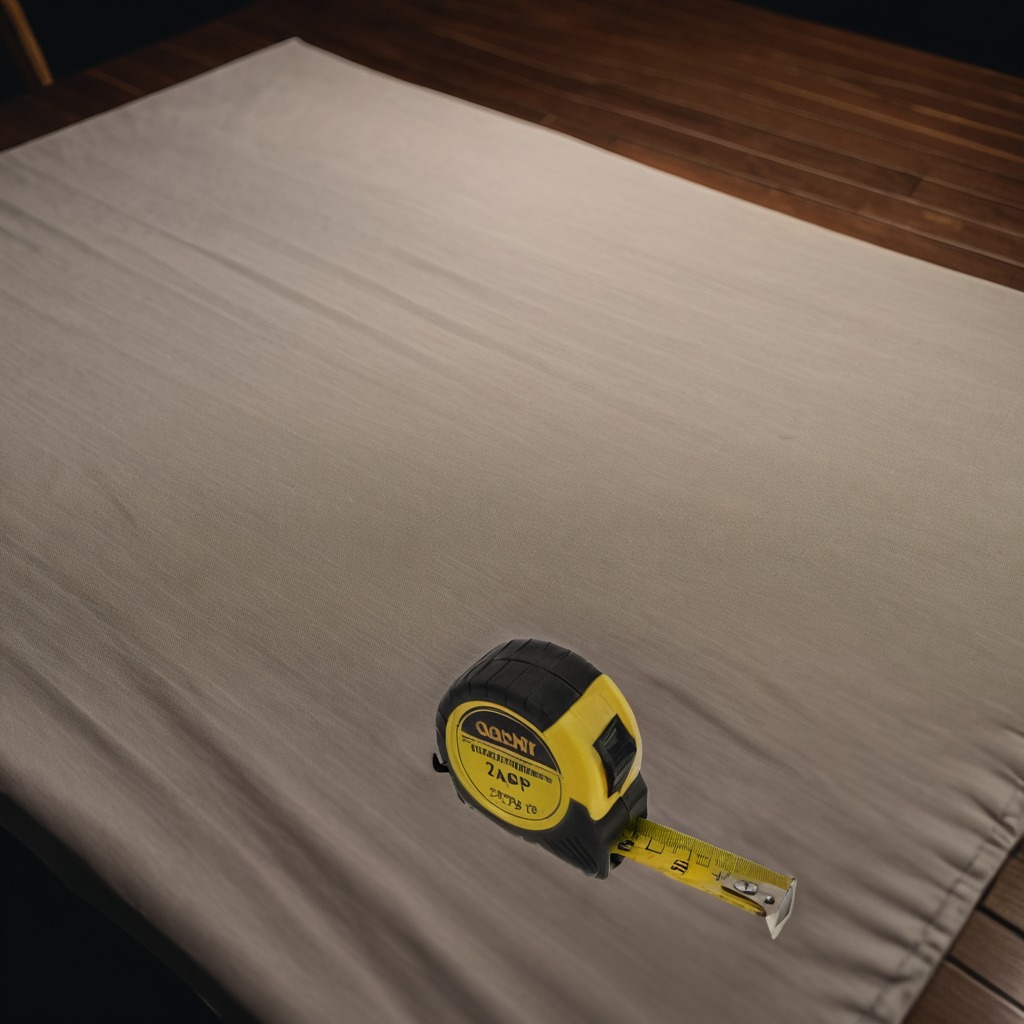
A measuring tape is lying on a wooden table.